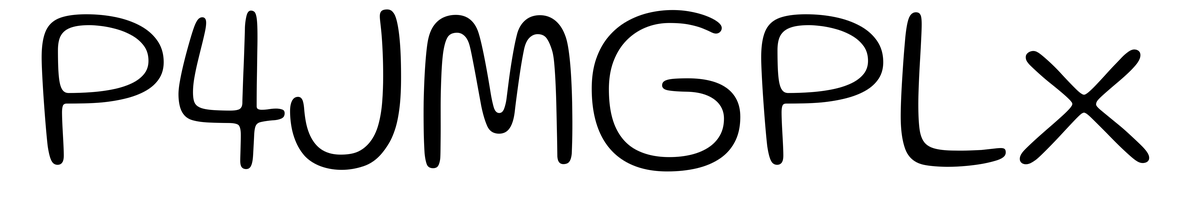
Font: Gluten_ExtraLight